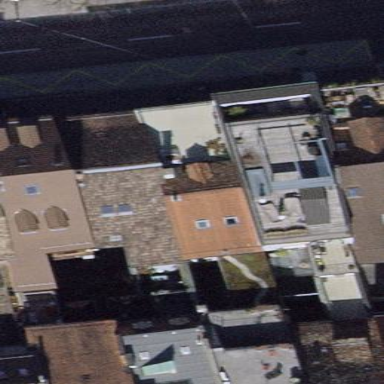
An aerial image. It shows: Gabled roof made of roof tiles across building with apartments.